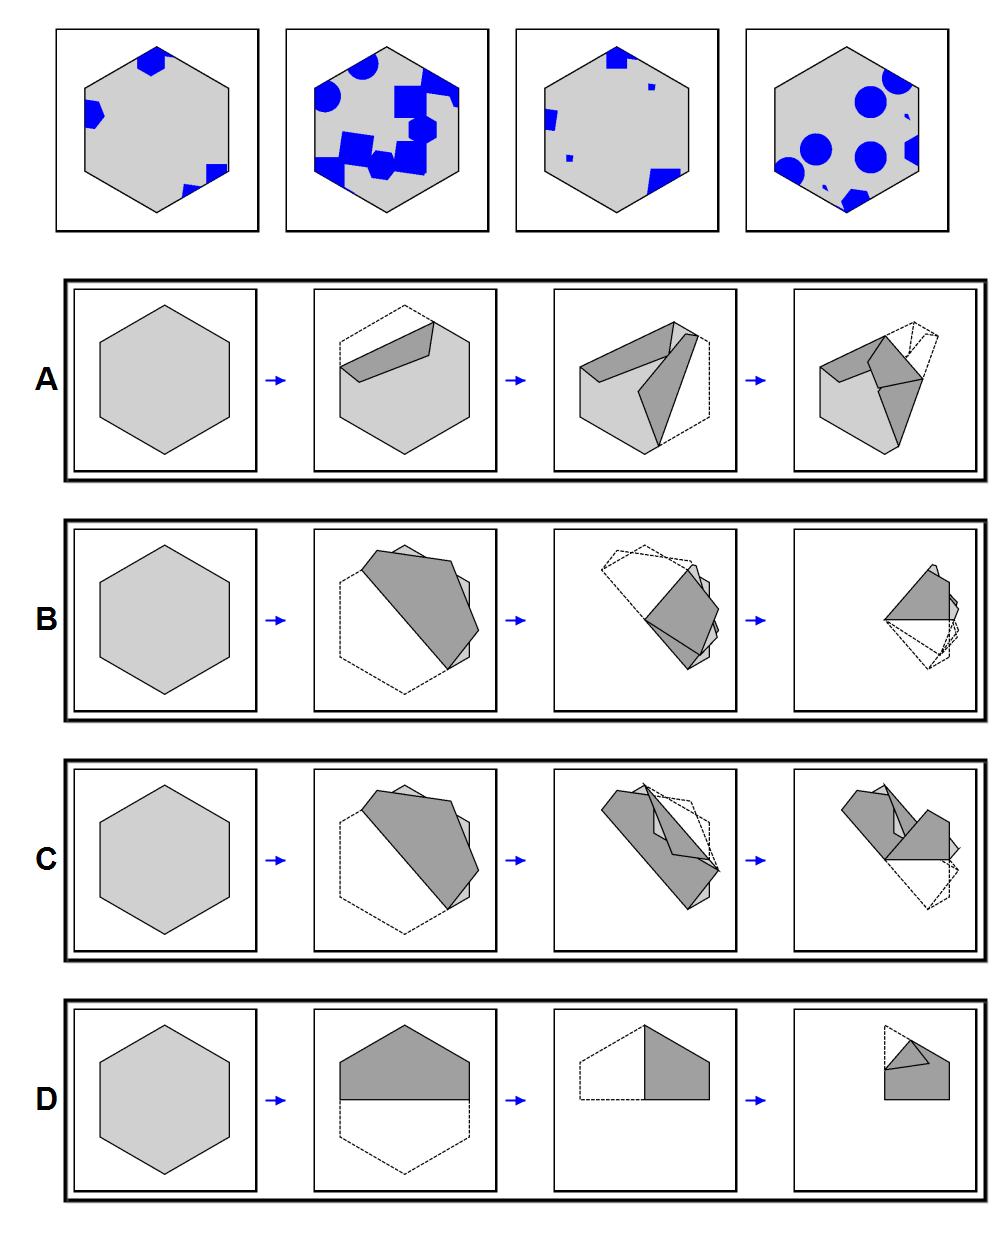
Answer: C